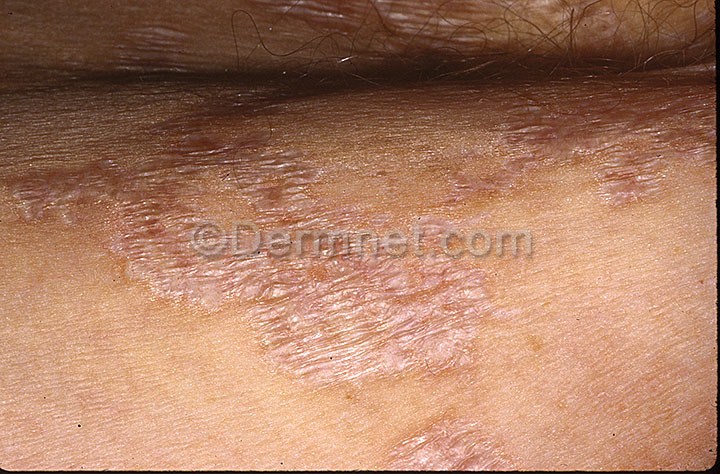
Disease: Psoriasis pictures Lichen Planus and related diseases